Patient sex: M
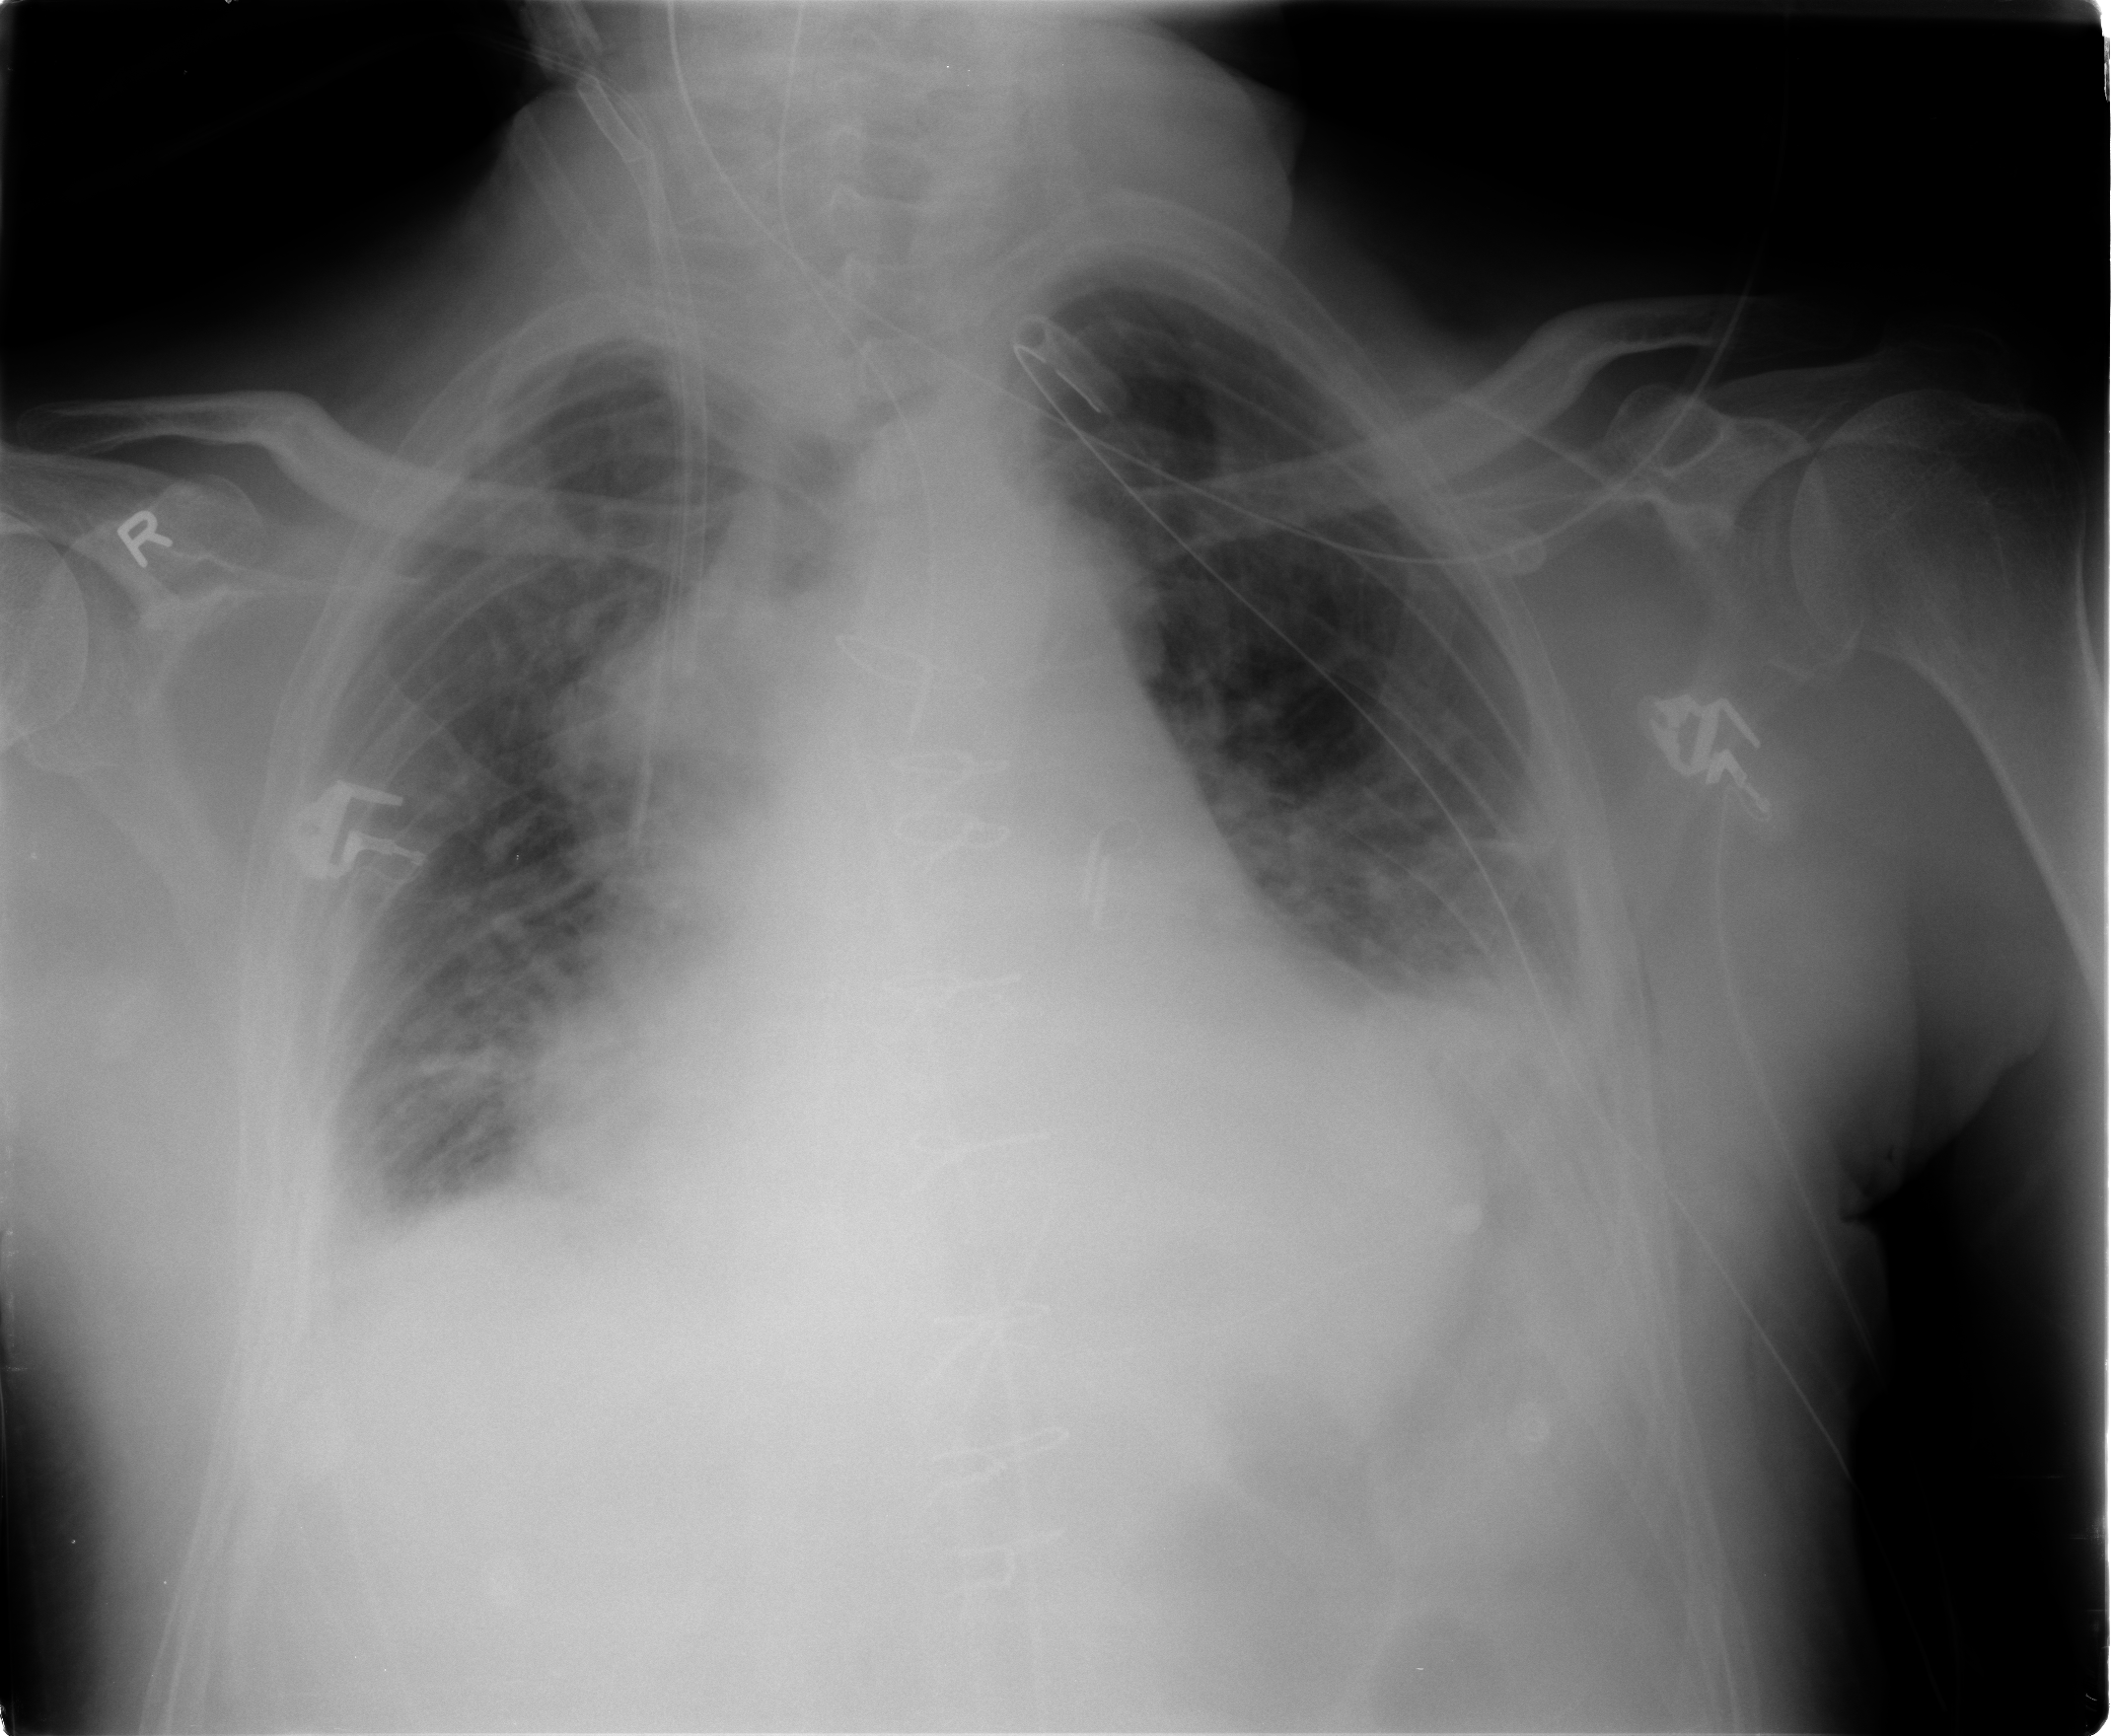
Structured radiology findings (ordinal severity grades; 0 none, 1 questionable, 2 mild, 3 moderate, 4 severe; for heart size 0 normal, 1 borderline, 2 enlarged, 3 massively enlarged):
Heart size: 2
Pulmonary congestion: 2
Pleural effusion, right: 2
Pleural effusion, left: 2
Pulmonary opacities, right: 0
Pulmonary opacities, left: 0
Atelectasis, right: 2
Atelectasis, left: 2